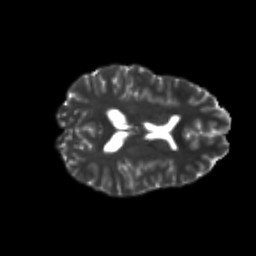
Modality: T2w
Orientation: axial
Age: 24
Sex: female
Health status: healthy
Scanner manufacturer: philips
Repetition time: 7.389 s
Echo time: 0.08599 s